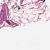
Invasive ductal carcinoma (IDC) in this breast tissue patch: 0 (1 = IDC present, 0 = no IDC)